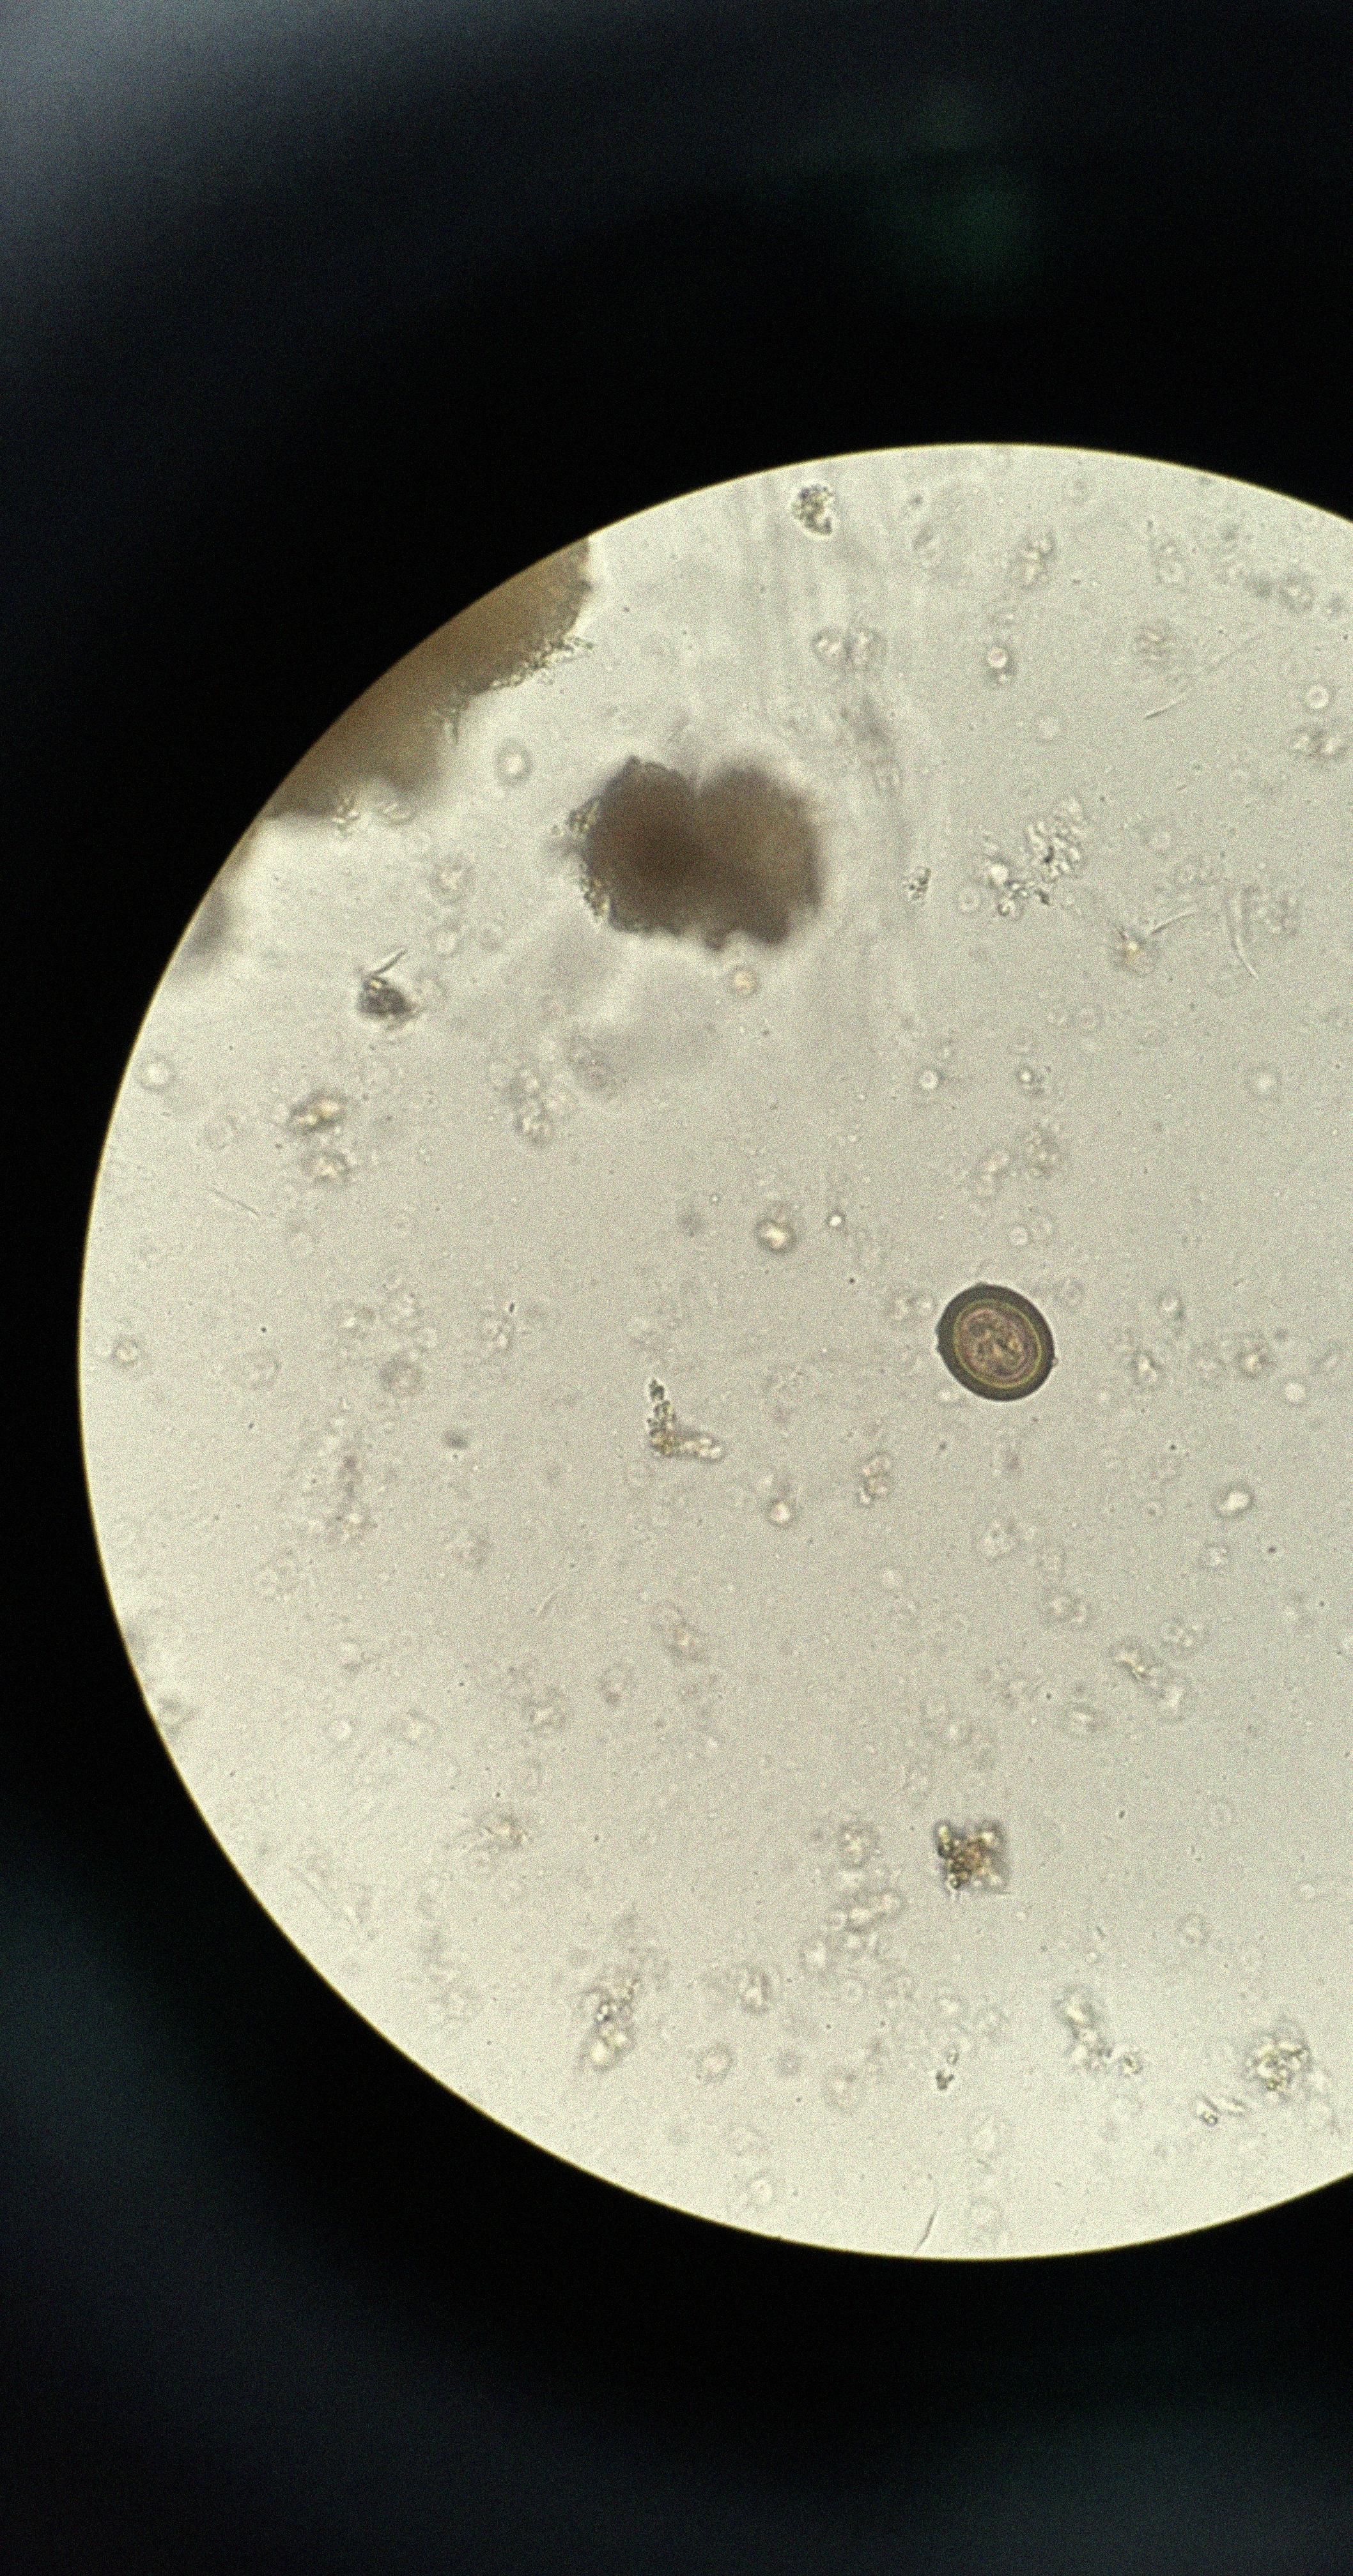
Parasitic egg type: Taenia spp. egg